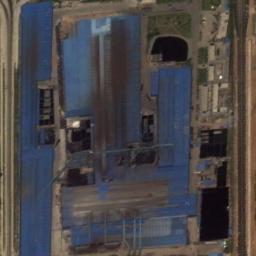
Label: industrial_area